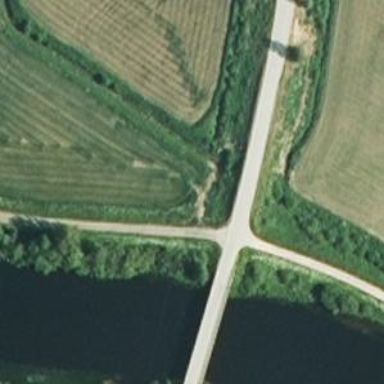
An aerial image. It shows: Track road with grade3 embankment.